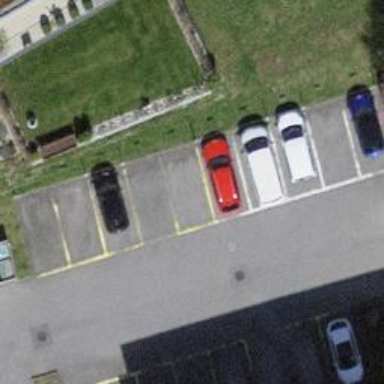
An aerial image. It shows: Street-side parking area.